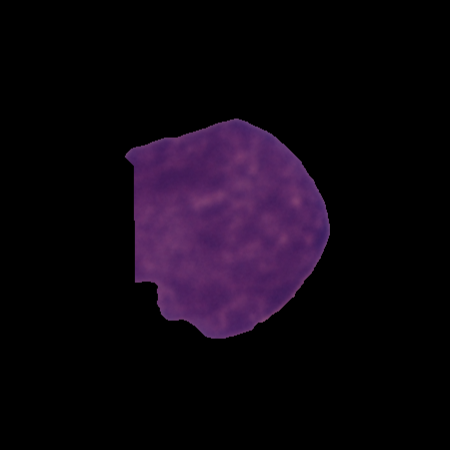
Label: cancer